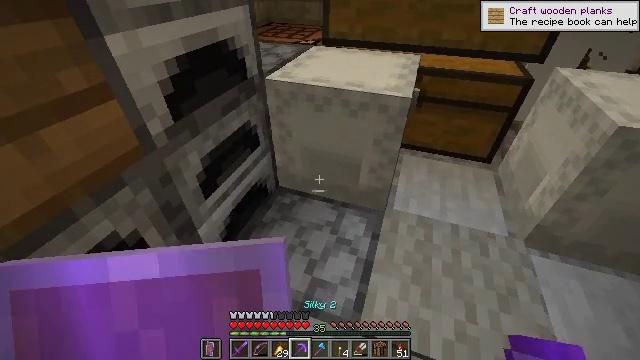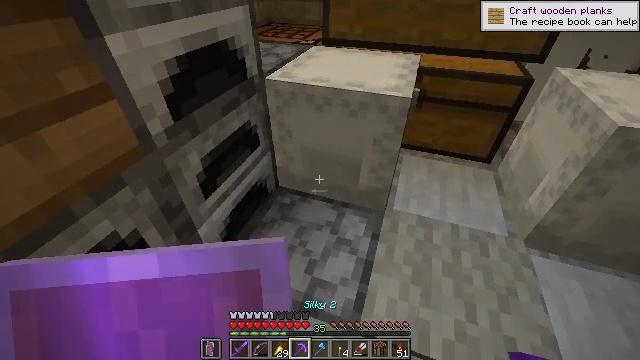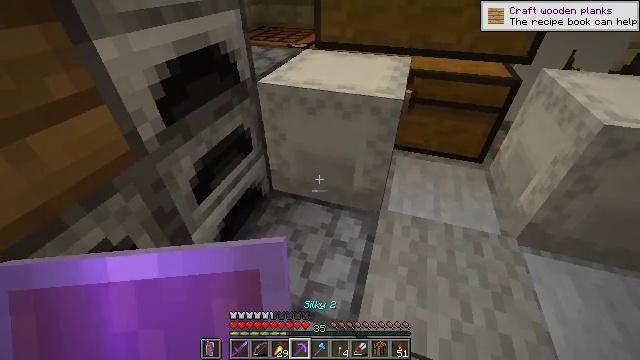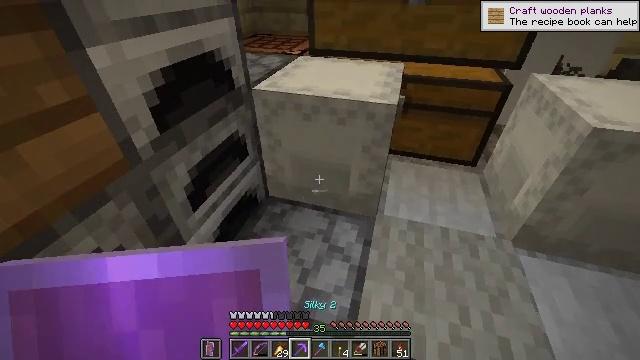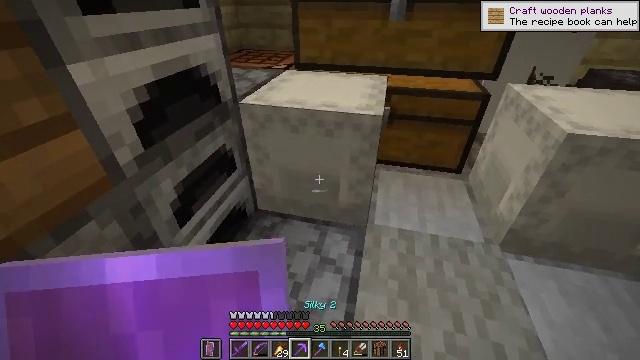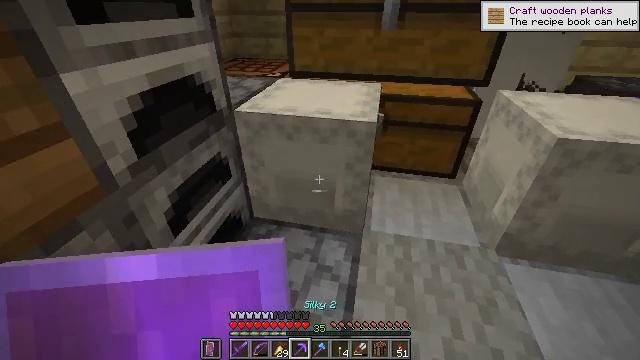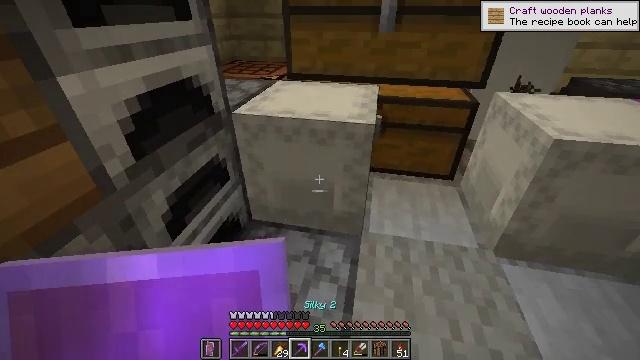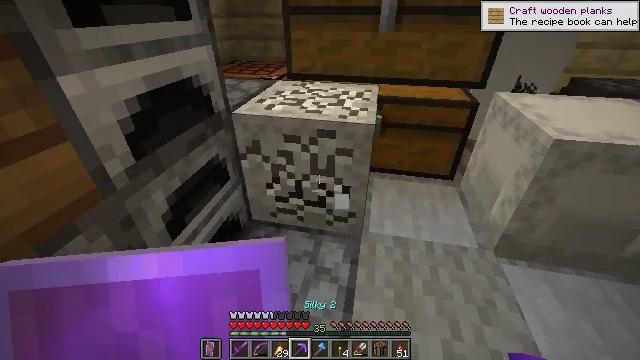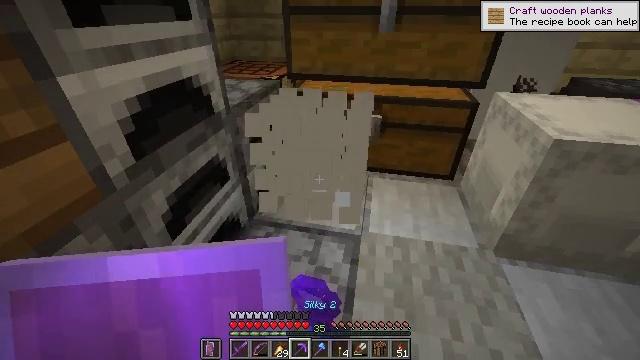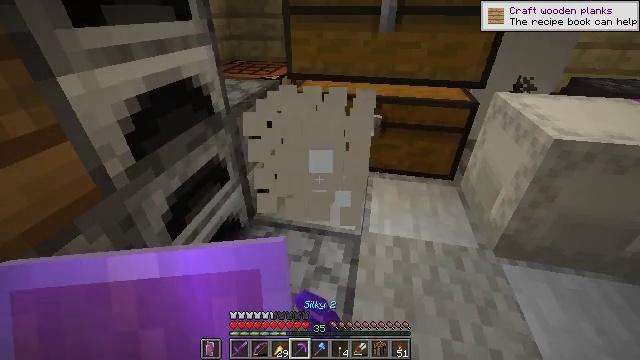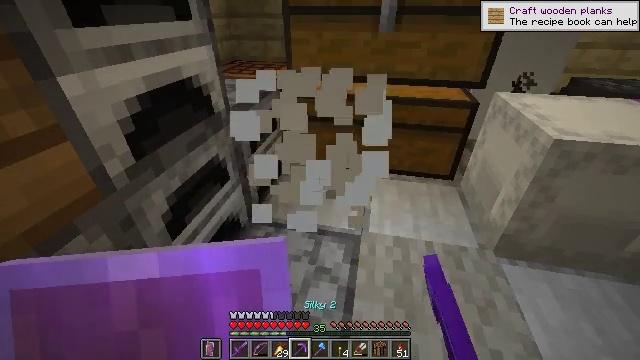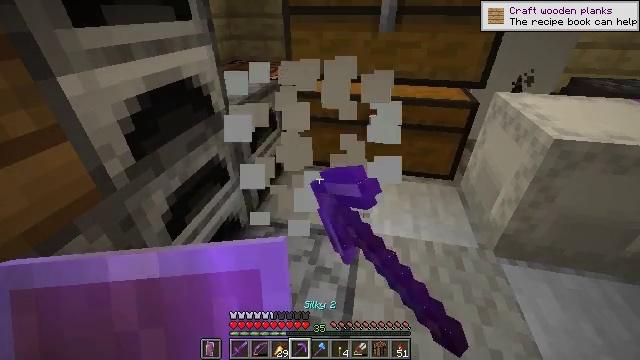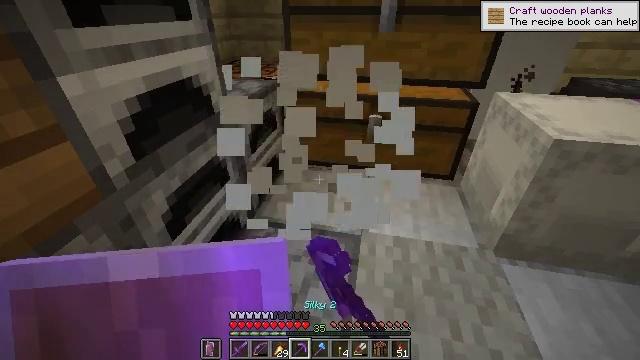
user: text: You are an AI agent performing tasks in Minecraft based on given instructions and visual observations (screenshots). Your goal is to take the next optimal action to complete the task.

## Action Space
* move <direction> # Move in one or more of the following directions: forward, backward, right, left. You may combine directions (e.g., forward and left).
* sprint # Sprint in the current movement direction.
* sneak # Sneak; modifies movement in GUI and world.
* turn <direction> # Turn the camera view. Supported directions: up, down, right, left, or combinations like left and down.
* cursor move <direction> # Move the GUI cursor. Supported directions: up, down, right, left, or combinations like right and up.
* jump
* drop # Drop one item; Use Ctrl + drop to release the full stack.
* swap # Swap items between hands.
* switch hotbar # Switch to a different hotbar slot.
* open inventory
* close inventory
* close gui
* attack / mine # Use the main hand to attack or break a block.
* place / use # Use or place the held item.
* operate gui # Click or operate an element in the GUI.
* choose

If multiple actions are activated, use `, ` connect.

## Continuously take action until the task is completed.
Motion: motion action
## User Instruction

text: Deposit the white shulker box into your inventory by mining.
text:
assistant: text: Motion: no_op
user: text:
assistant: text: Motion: turn right
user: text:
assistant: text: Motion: turn right and up
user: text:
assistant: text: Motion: turn right and up
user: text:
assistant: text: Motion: turn right and up
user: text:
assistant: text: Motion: no_op
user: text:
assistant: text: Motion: attack / mine
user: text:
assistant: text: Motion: attack / mine
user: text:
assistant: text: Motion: attack / mine
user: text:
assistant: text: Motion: attack / mine
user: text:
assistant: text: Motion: no_op
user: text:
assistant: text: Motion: no_op
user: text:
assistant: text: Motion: no_op